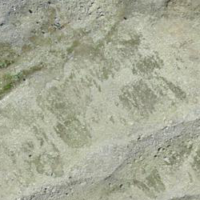
EUNIS habitat code: 48
Species observed at this site:
Motacilla cinerea
Oenanthe oenanthe
Saxicola rubetra
Tadorna tadorna
Linaria cannabina
Anthus spinoletta
Phoenicurus ochruros
Prunella modularis
Pyrrhocorax graculus
Falco tinnunculus
Spinus spinus
Periparus ater